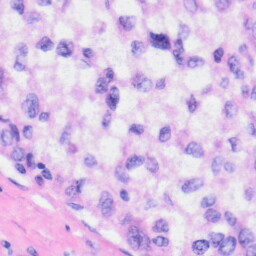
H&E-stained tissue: Liver